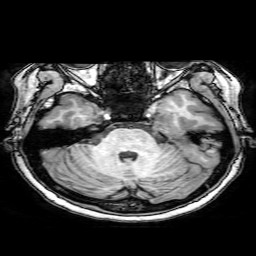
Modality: T1w
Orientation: coronal
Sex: female
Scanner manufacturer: philips
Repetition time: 0.008181 s
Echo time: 0.00376 s